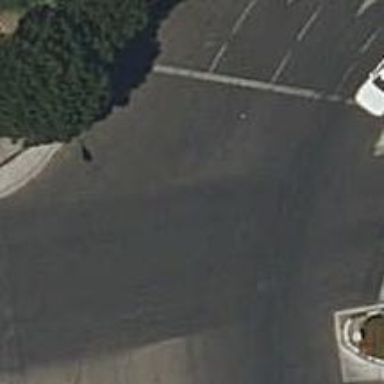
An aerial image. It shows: Road with traffic signals.